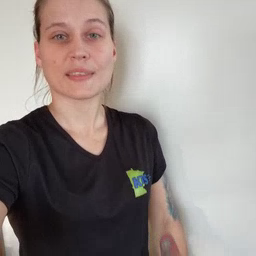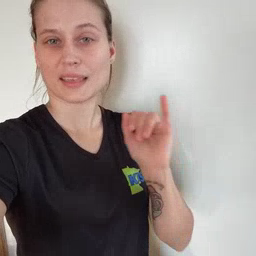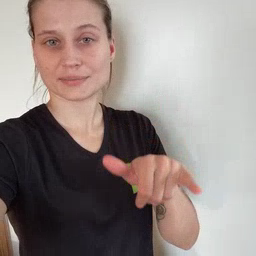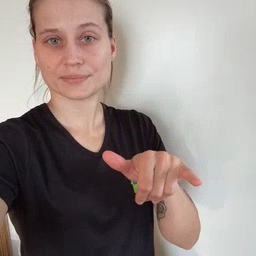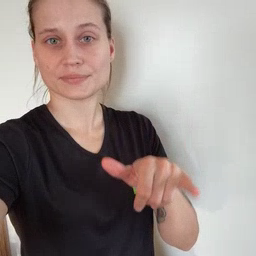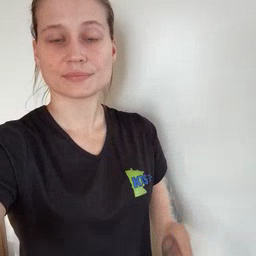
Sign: that